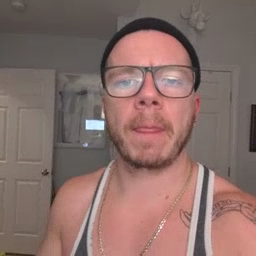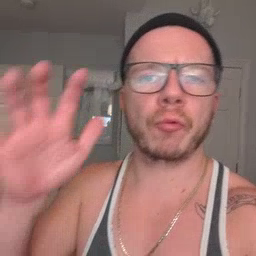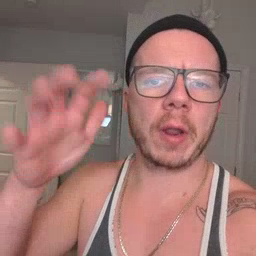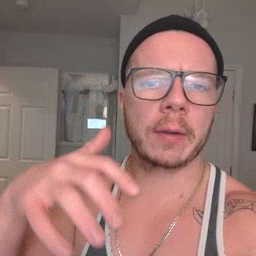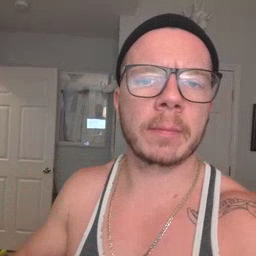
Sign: rain